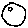
Label: moon